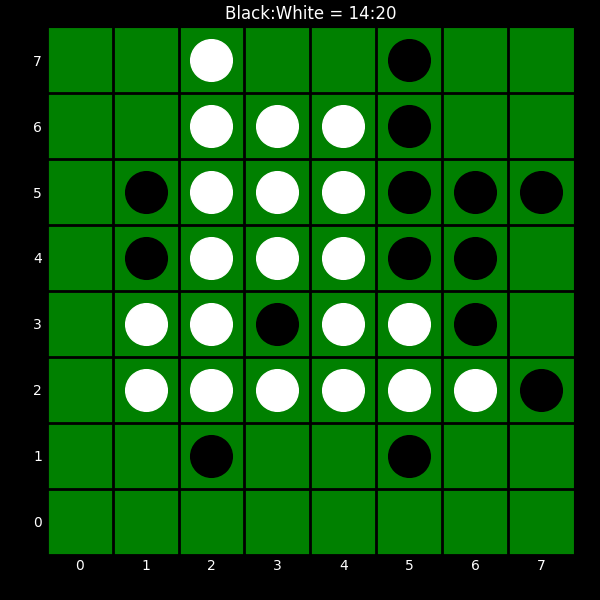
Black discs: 14
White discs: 20